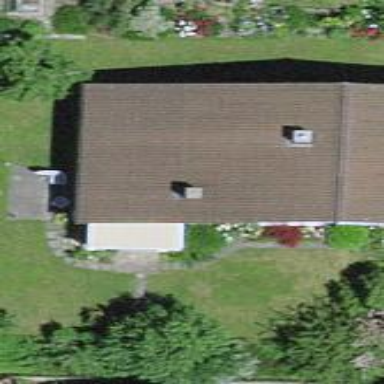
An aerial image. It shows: Residential building with gabled roof oriented across.